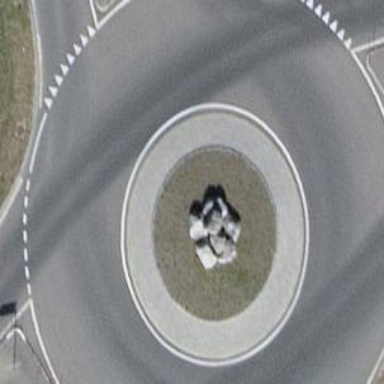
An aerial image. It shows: Secondary road made of asphalt leading to roundabout.